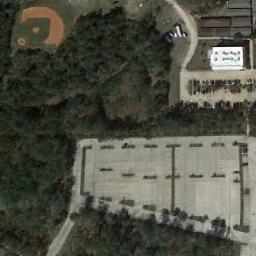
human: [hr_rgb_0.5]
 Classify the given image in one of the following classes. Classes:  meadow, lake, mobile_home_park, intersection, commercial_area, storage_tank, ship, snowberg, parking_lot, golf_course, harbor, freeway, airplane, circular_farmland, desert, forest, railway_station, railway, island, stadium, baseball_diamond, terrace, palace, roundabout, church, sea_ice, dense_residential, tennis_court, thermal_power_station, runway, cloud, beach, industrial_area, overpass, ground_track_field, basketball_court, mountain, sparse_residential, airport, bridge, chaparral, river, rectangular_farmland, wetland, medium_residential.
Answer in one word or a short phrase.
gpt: baseball_diamond